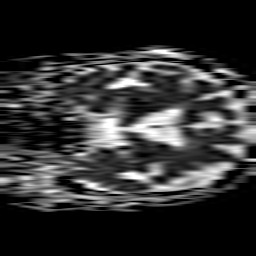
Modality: ADC
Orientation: coronal
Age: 85
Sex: female
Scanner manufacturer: philips
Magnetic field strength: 1.5 T
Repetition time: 3.396 s
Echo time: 0.09411 s